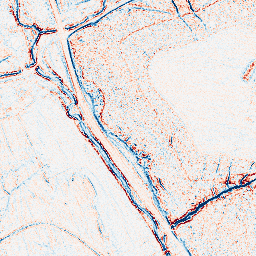
Category: edge_preserving
Decomposition family: bilateral
Decomposition parameters: d: 5
sigma_color: 100
sigma_space: 25
Upsampling method: bspline
Upsampling parameters: scale: 2
Upsampling scale: 2